Question: I need to disable checkbox 'Actions' in the drop-down menu on the grid

How can I do this?
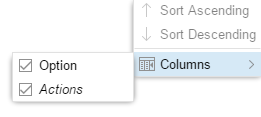
Answer: Simply set the field 'hideable' of your to false:
'''
columns: [
{
xtype: 'gridcolumn',
text: 'Option'
}
{
xtype: 'actioncolumn',
text: 'Actions'
hideable: false, // <<== Here
hidden: false
}
]
'''
See <URL> documentation.